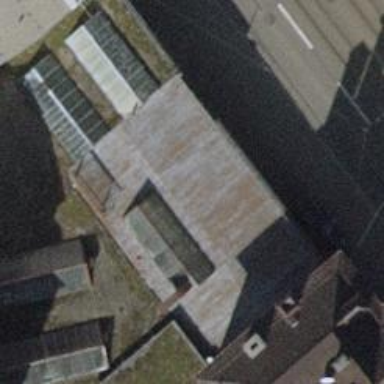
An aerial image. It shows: Car repair shop.